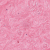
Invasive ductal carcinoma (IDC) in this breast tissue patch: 0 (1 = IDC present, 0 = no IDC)